Question: Here is my query:
'''
SELECT
SUM(IF(r.rating_rating <= 5 AND r.rating_rating >= 4, 1, 0)),
SUM(IF(r.rating_rating <= 4 AND r.rating_rating >= 3, 1, 0)),
SUM(IF(r.rating_rating <= 3 AND r.rating_rating >= 0, 1, 0))
FROM management amp
LEFT JOIN wp_posts p ON amp.post_id = p.ID
LEFT JOIN wp_ratings r ON amp.post_id = r.rating_postid
AND amp.editor_id = 2
'''
When I use the EXPLAIN method I get this:

Should the last row in the EXPLAIN result get the same number as the first row (1056)?
Why is it looking up 14 767 rows? Is there a way to bring it down to 1056?
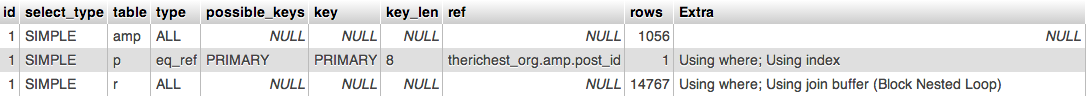
Answer: A LEFT JOIN without an index will read through all the rows in the second table and move matching rows into a cache (the "<URL> before presenting the data.
The only way to remove it is add an index on rating_postid to wp_ratings as it can then use the index to just seek the rows it needs. NB: It will still pull more than 1,056 rows if there are more than 1 rating per post.